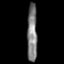
Tissue: prostate
Cell type: T cells
Senescence score: 0.3511
Nuclear area (px): 581
Mean DAPI intensity: 123.055